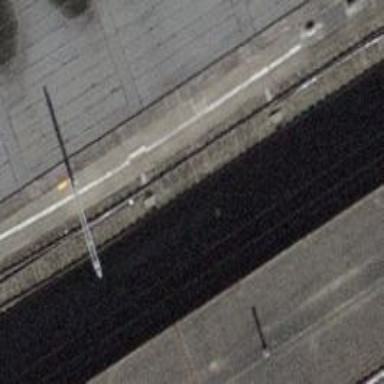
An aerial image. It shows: Rail siding with electrified tracks using contact line.